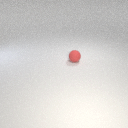
small red rubber sphere